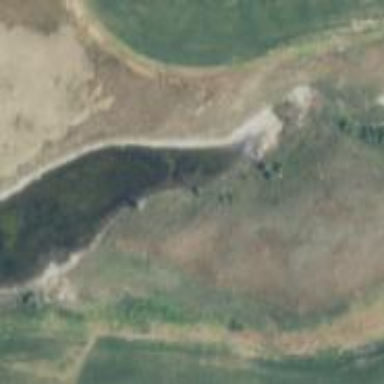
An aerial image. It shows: Reservoir.